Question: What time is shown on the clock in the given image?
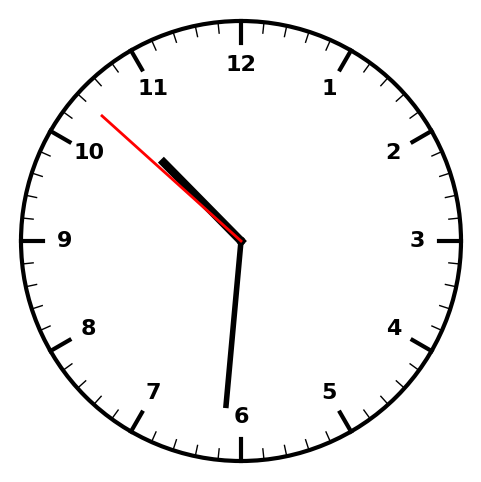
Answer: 10:30:52